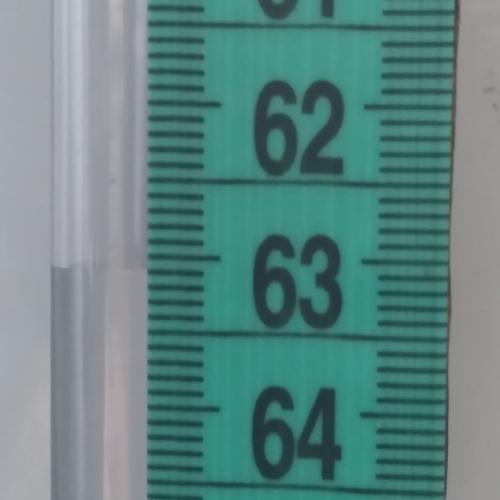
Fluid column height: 63.1 cm